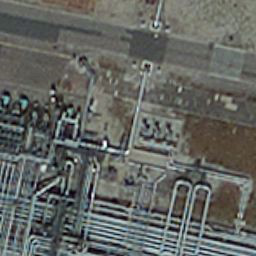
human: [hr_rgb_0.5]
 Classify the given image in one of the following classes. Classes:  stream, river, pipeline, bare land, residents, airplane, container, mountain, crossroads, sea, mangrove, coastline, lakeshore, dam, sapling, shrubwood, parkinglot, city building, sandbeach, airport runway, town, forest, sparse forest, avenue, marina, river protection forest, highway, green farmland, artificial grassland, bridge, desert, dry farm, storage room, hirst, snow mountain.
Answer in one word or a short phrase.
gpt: pipeline